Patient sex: M
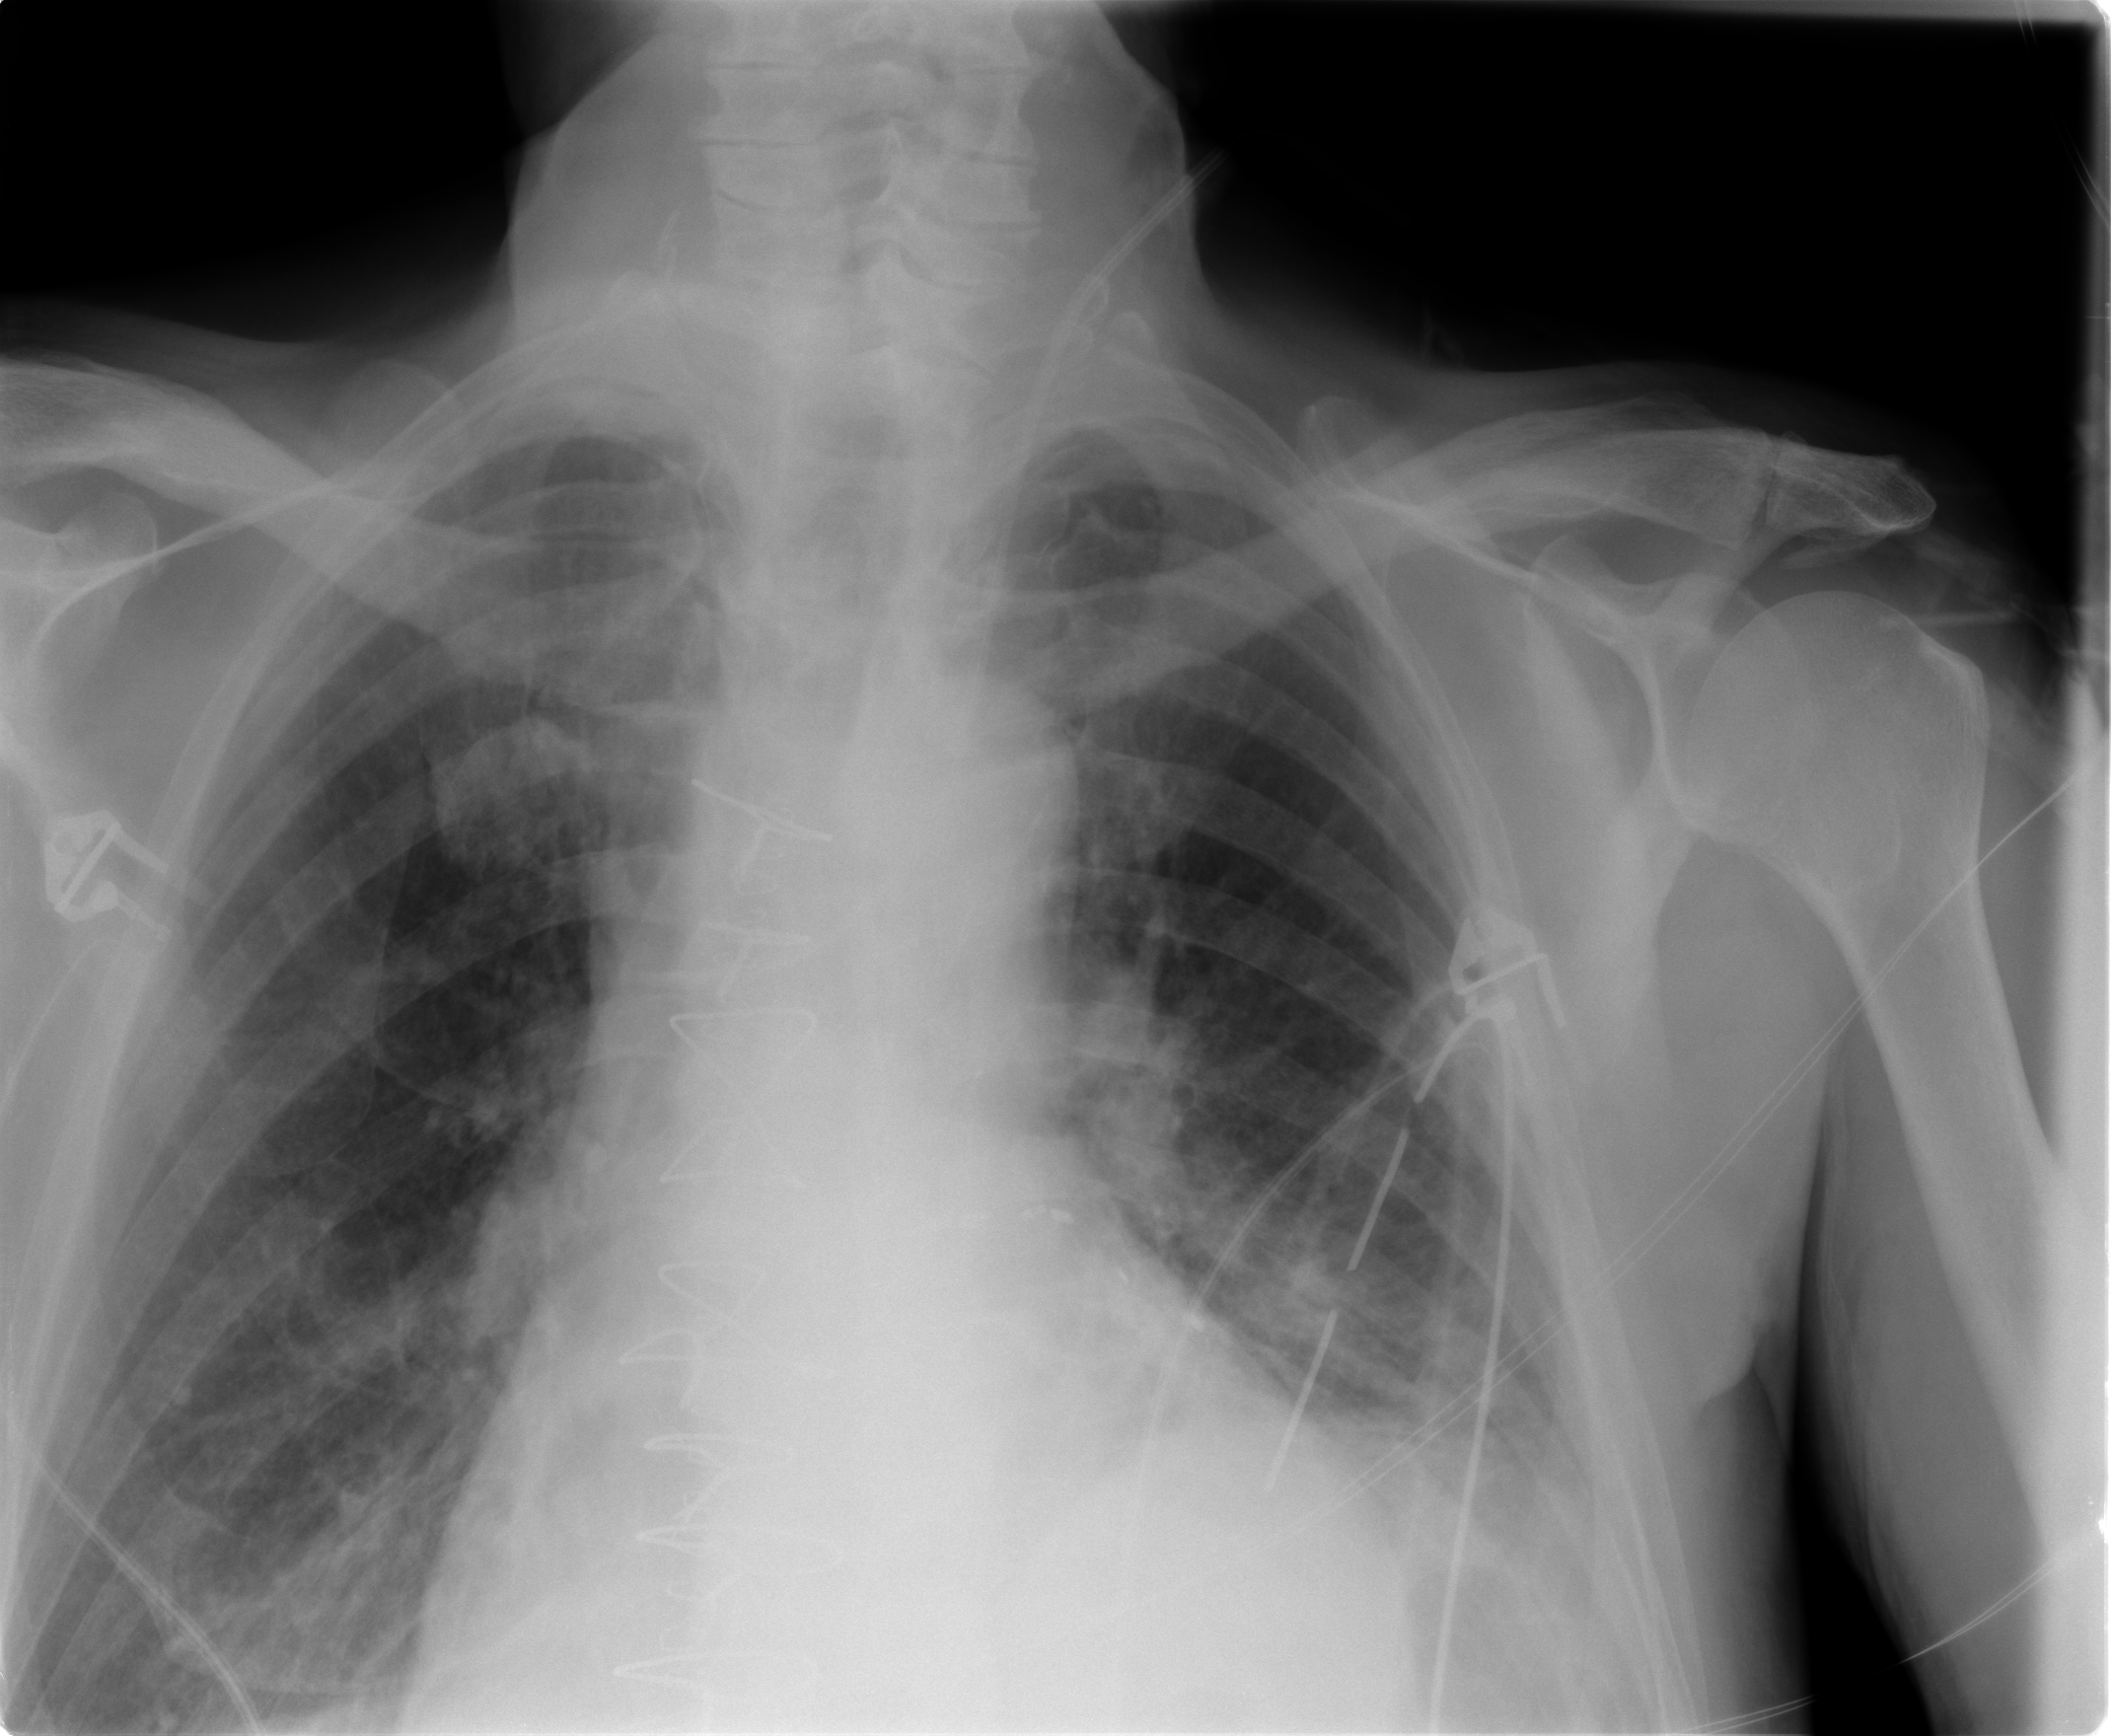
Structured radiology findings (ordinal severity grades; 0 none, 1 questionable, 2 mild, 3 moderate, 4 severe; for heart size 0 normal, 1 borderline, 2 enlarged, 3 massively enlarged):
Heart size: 0
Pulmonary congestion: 1
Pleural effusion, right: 0
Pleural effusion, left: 2
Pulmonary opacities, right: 0
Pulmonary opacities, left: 1
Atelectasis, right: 2
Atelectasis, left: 2